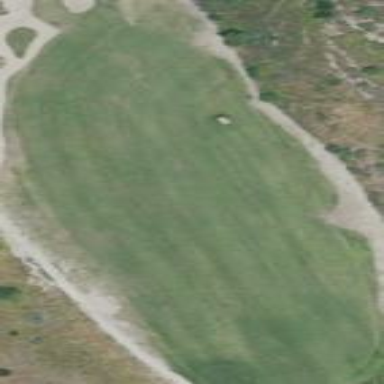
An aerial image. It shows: Golf fairway surrounded by grass.